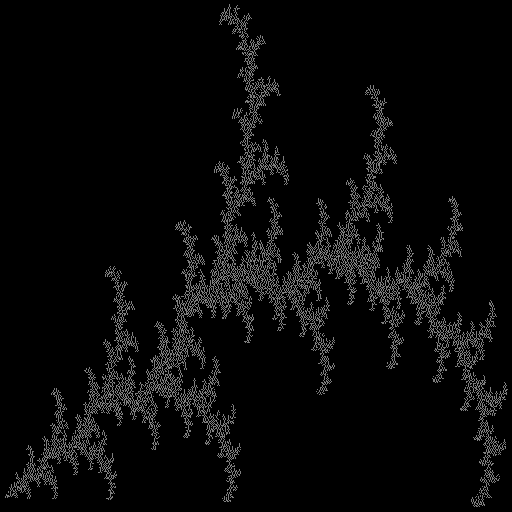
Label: branch